Question: I am seeking to create a website with a very smooth layout, like it is all dynamic and not just BLAM, heres a website.
Let me elaborate:
I got this setup for now, just so you can figure what I am trying to get working.

What I mean by dynamic is, that I want when the page have been loaded I would the image to come sliding in (maybe the banner too, haven't decided all design yet, just throwing suggestions.). When image have slided in I would like it to be expanding and despanding slowly, like it's always in movement. When hovered over it should expand slightly more and stop it's movements while it is hovered.
This are the main needs I am searching for, and I am a little clueless on how it is done.
I was thinking javascript was obvious, but I've failed any guides I've found and therefore belive I need some direct help.
Highly appreciated, thanks!
I've tried making the image fade in and out with jquery, but doesn't seem to work, heres my code:
'''
<!doctype html>
<html class="no-js">
<head>
<meta charset="utf-8">
<meta http-equiv="X-UA-Compatible" content="IE=edge">
<title></title>
<meta name="description" content="">
<meta name="viewport" content="width=device-width, initial-scale=1">
<style>
body {
background: url("images/BG.png") repeat;
}
.logo {
width: 640px;
height: 360px;
position: absolute;
top: 0;
left: 0;
right: 0;
bottom: 40%;
margin: auto;
text-align: center;
}
.middlebanner {
width: 100%;
height: 60%;
position: absolute;
top: 0;
left: 0;
right: 0;
bottom: 100%;
margin: auto;
text-align: center;
}
</style>
<!-- Place favicon.ico and apple-touch-icon(s) in the root directory -->
<link rel="stylesheet" href="css/normalize.css">
<link rel="stylesheet" href="css/main.css">
<script src="js/vendor/modernizr-2.7.1.min.js"></script>
</head>
<body>
<!--[if lt IE 8]>
<p class="browsehappy">You are using an <strong>outdated</strong> browser. Please <a href="http://browsehappy.com/">upgrade your browser</a> to improve your experience.</p>
<![endif]-->
<!-- Add your site or application content here -->
<title>Electronic Future Copenhagen - Choose your game</title>
<img src="images/middlebanner.png" class="middlebanner" />
<img src="images/logo5.png" class="logo" />
<script src="//ajax.googleapis.com/ajax/libs/jquery/1.11.0/jquery.min.js"></script>
<script>window.jQuery || document.write('<script src="js/vendor/jquery-1.11.0.min.js"><\/script>')</script>
<script src="js/plugins.js"></script>
<script src="js/main.js"></script>
<a href="http://jquery.com">jQuery</a>
<script src="jquery.js"></script>"
<!-- Google Analytics: change UA-XXXXX-X to be your site's ID. -->
<script>
$( document ).ready(function() {
$("#logo").animate({
left: "300"
}, {
duration: 2000
});
$( "#logo" ).hover(function() {
$( this ).fadeOut( 100 );
$( this ).fadeIn( 500 );
});
});
</script>
</body>
</html>
'''
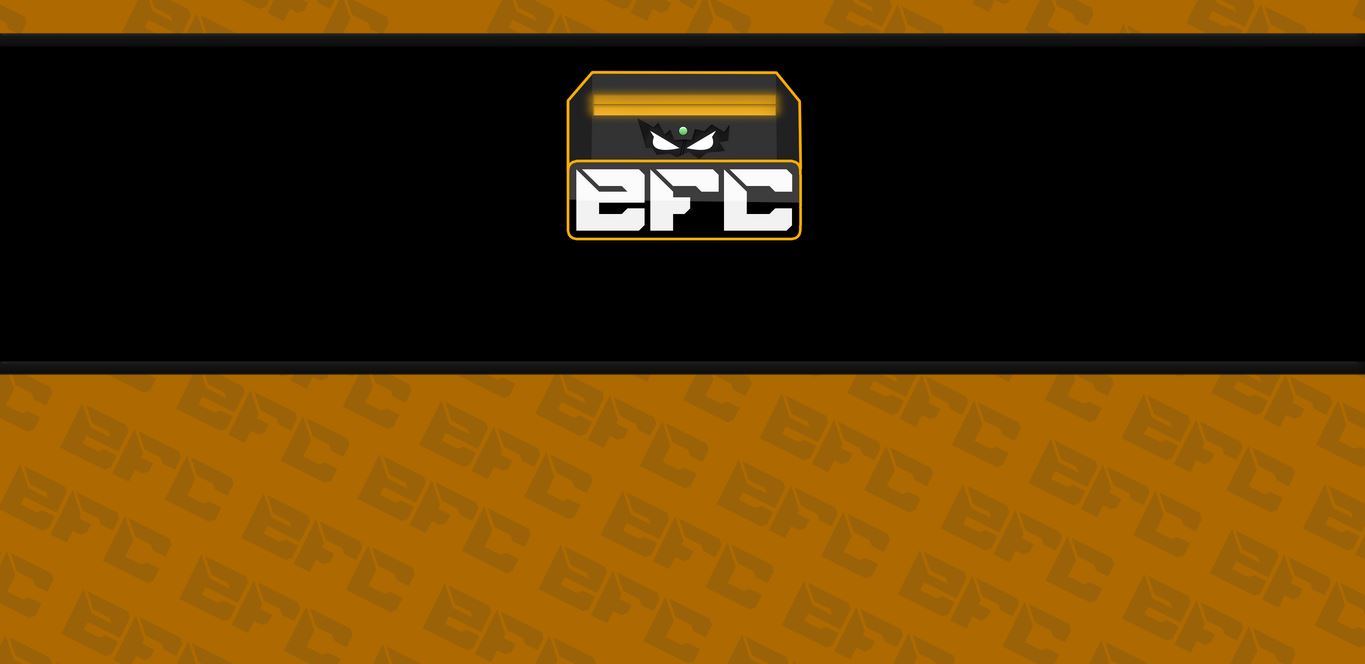
Answer: here is a little <URL> to get you on your way...
Just animate divs and images etc to get the desired effect.
'''
$(document).ready(function () {
$("#efclogo").animate({
left: "300"
}, {
duration: 2000
});
});
'''
Added a hover over function so you can see how that works too.
'''
$( "#efclogo" ).hover(function() {
$( this ).fadeOut( 100 );
$( this ).fadeIn( 500 );
});
'''
Updated <URL>